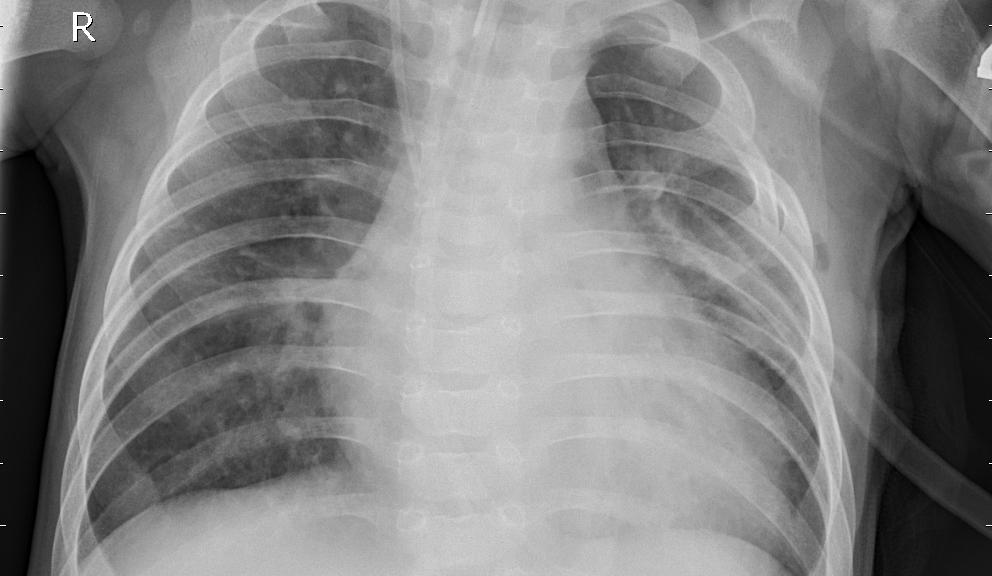
Diagnosis: PNEUMONIA